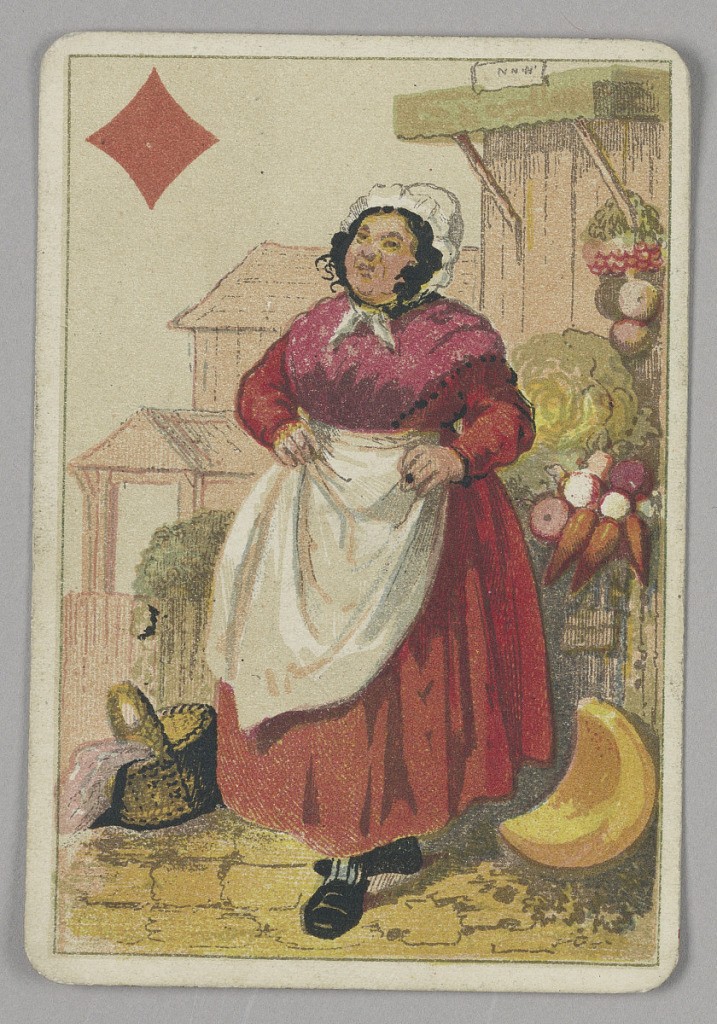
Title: Queen of Diamonds
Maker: E. Le Tellier, French, active late 19th century
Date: late 19th century
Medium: Lithograph on paper
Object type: Playing card
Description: Queen of Diamonds court playing card from a pack of transformation playing cards. A female figure wearing a red dress, white apron, and white hat. She is surrounded by a basket at left and various vegetables and produce at right. A red diamond in upper left corner.